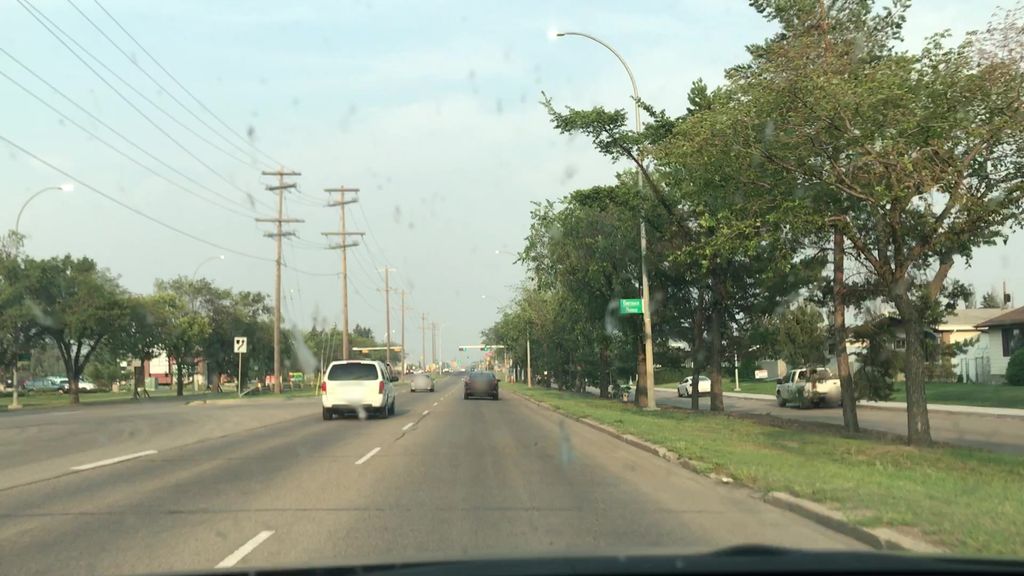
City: edmonton